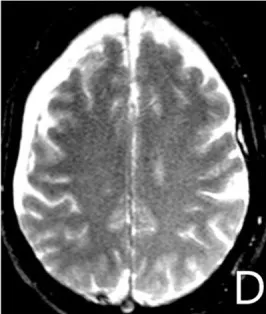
T2*-WI. Left frontal epidural hematoma and subgaleal hemorrhage with an underlying skull fracture (arrows). Small intraventricular bleedings in de occipital horns (cross). Diffuse petechial bleeds, one particular focal hemorrhage in the posterior limb of the right internal capsule (arrowhead).
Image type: radiology (mri)